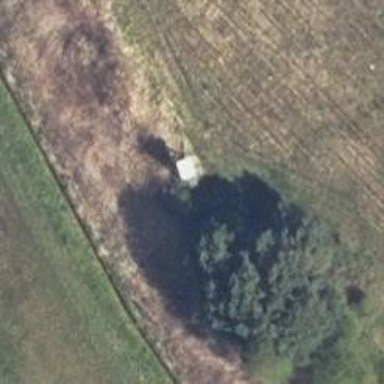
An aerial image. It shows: Hunting stand.